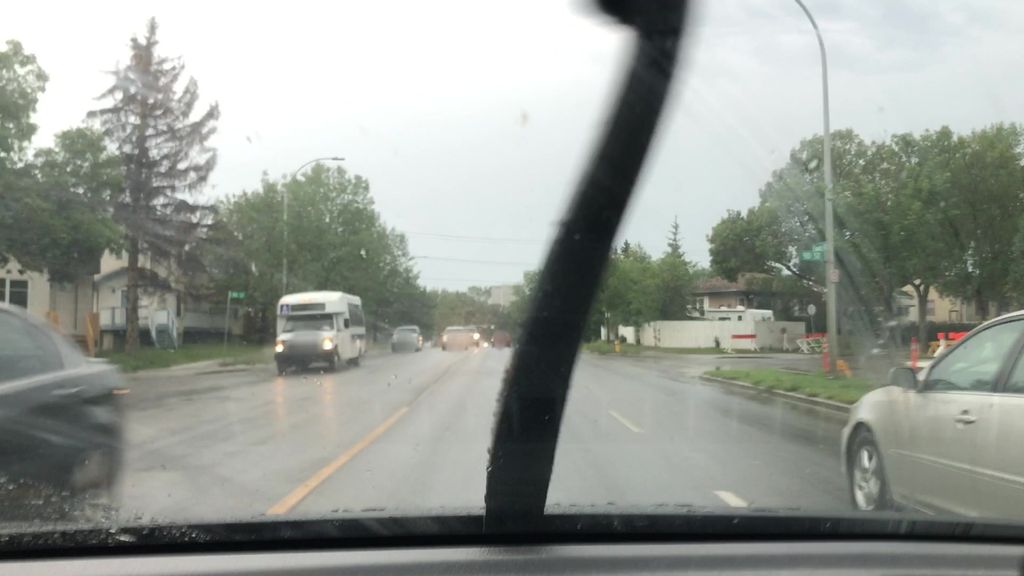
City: edmonton